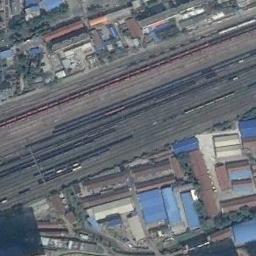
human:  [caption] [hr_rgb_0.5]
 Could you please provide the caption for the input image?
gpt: The railway is next to some houses .

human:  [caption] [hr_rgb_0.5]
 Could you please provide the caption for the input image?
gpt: There are many trees in the middle of the two railways .

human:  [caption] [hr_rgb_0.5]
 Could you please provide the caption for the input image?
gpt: Several buildings of different shapes are beside the railway .

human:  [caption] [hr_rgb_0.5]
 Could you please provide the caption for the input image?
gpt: These railways go through a industrial area and some trains are on the railways .

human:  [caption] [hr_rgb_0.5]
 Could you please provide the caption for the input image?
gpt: There are some blue buildings and brown buildings beside the railway .